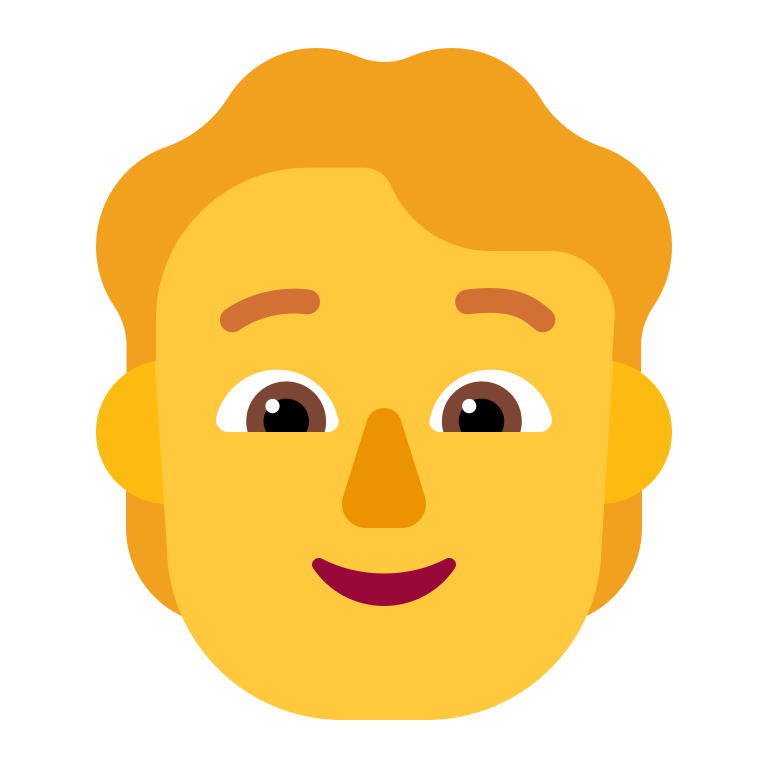
person flat default